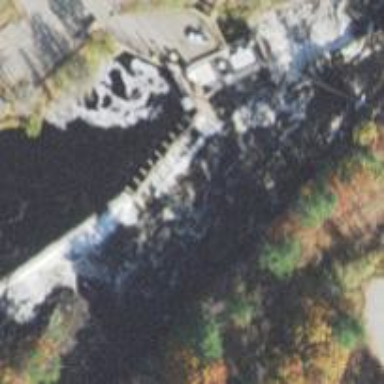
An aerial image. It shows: Weir along the waterway.